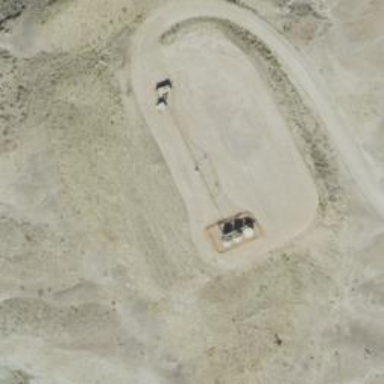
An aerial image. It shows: Petroleum well.